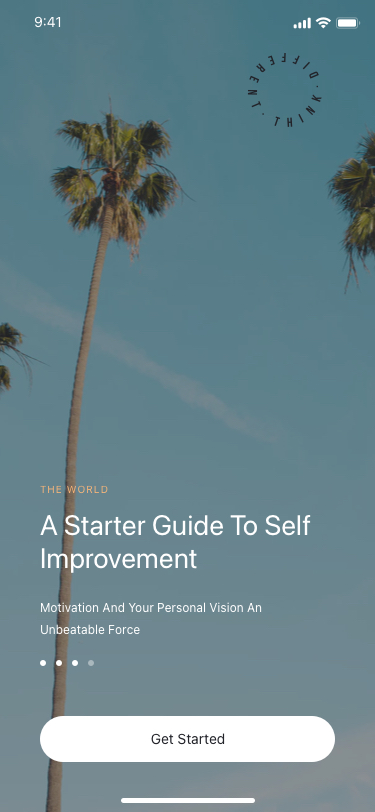
Text in this UI design:
Motivation And Your Personal Vision An Unbeatable Force
A Starter Guide To Self Improvement
The World